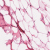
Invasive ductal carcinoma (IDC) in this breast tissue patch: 0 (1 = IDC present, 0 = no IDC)